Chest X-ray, PA view. Patient: 38 years old, sex M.
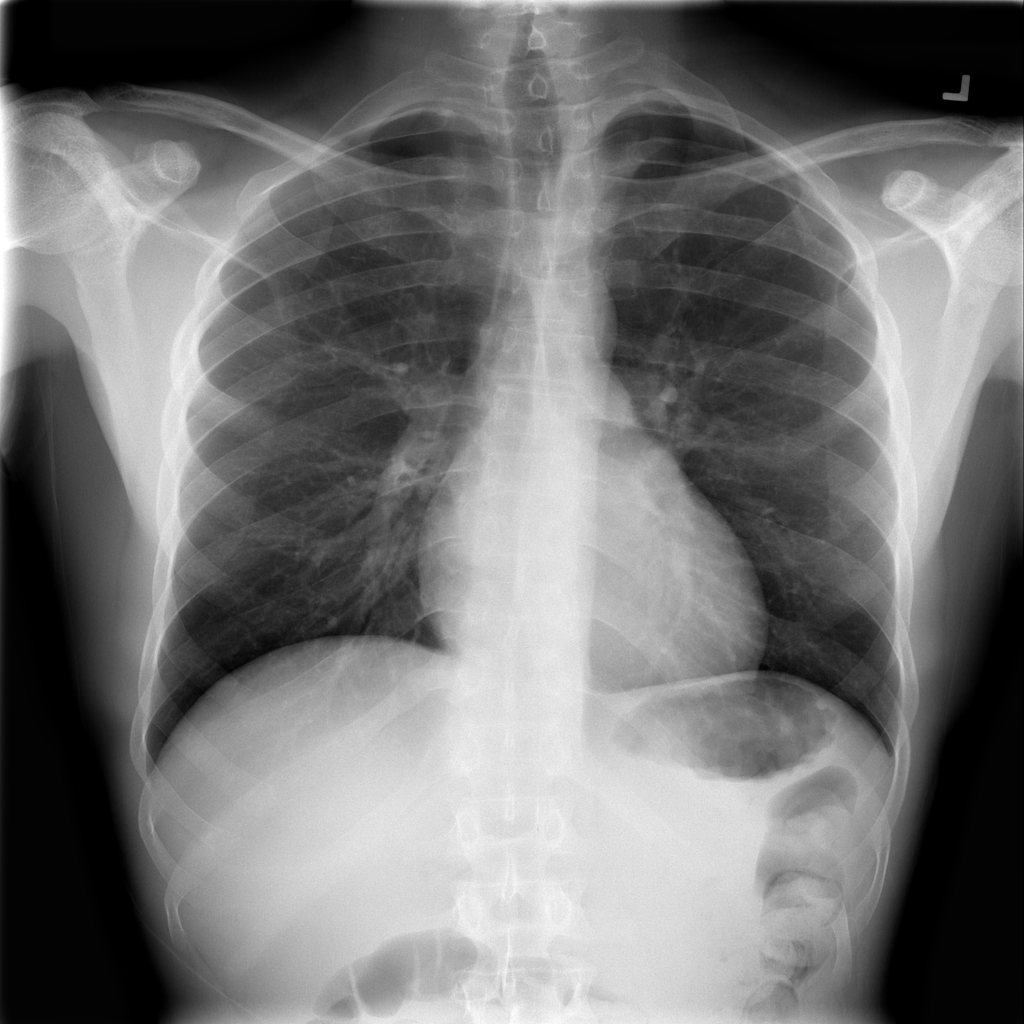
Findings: No Finding